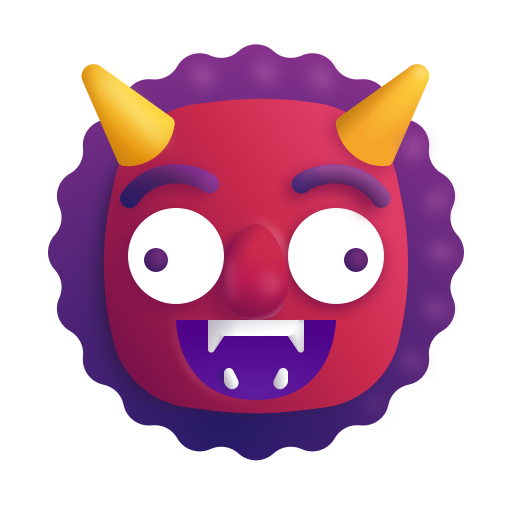
ogre color